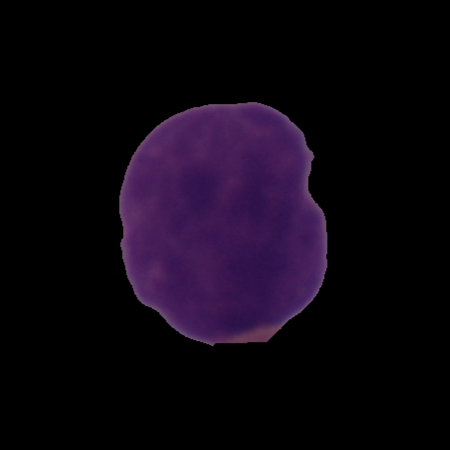
Label: cancer